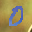
Label: 0